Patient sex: M
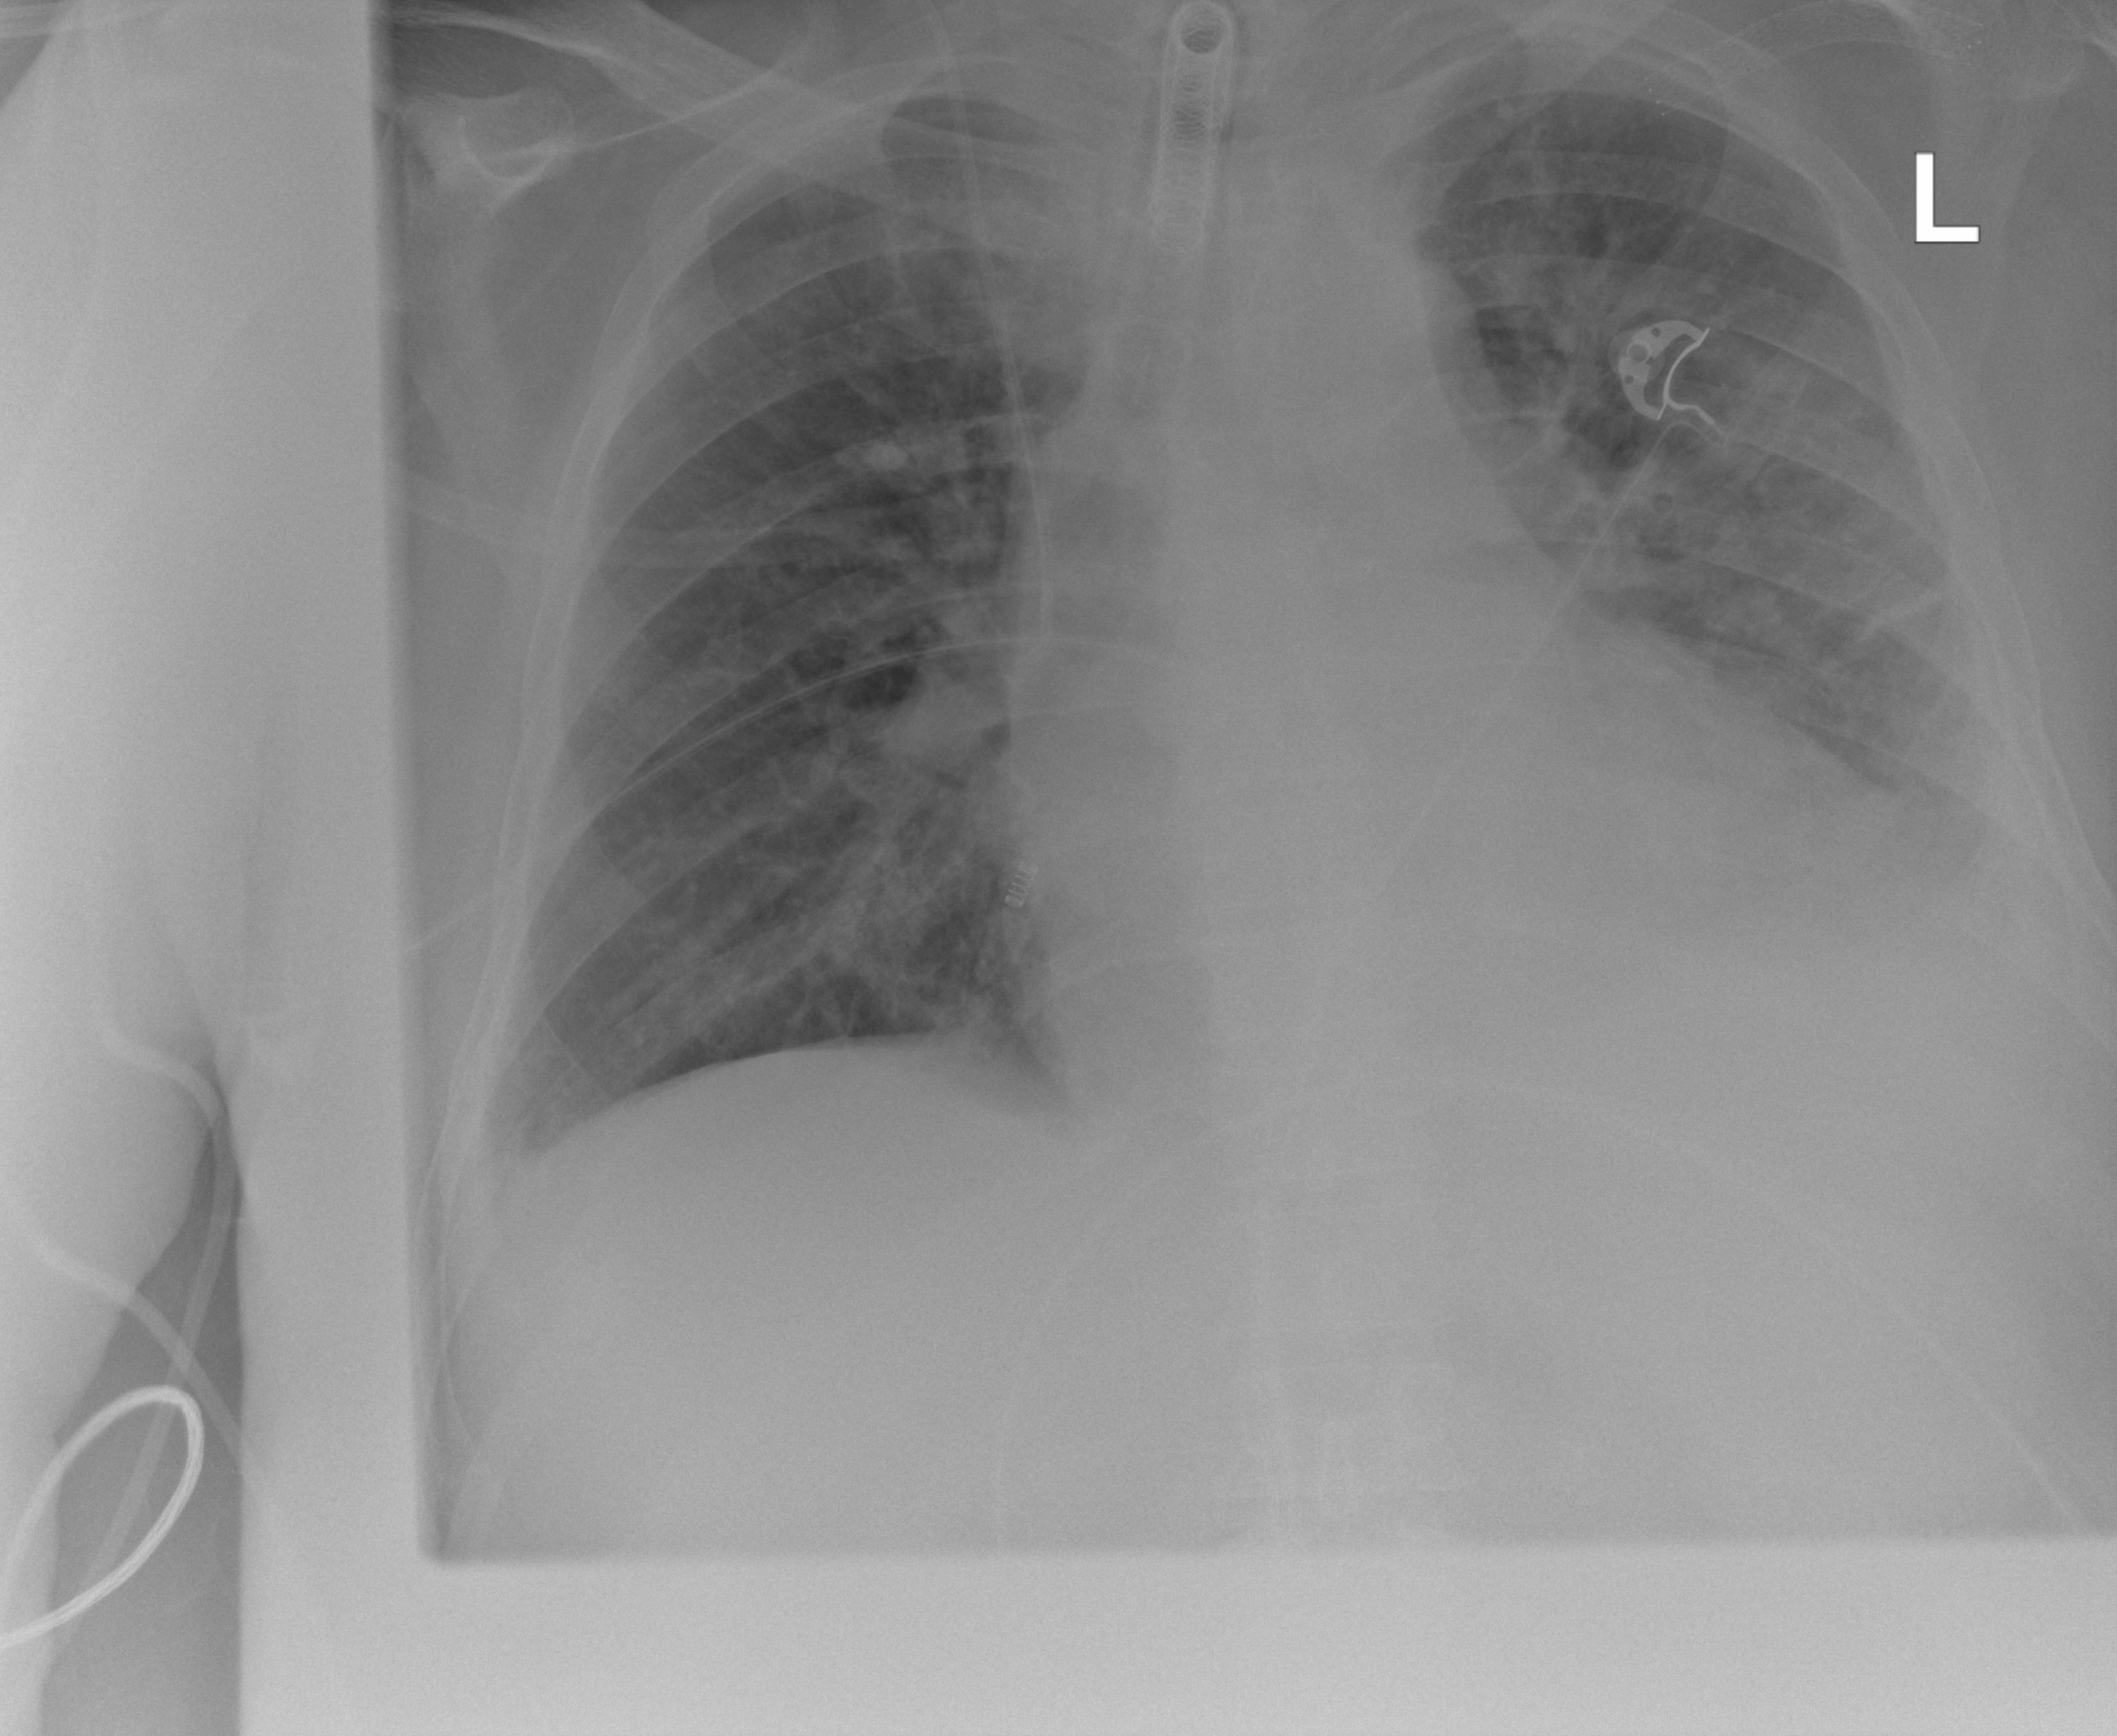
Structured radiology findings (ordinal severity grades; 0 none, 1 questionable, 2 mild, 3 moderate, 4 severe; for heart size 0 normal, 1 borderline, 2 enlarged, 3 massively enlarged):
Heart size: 2
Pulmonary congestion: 1
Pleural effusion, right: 2
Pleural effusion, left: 3
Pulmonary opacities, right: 1
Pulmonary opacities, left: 3
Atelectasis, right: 2
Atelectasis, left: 2